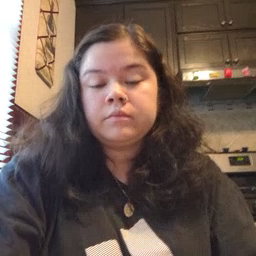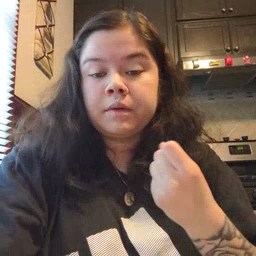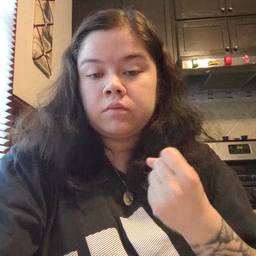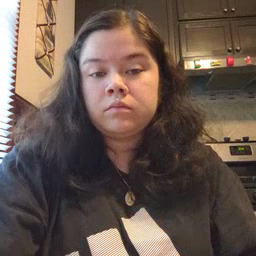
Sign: milk